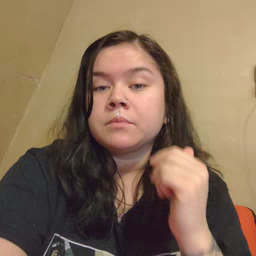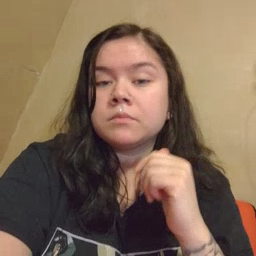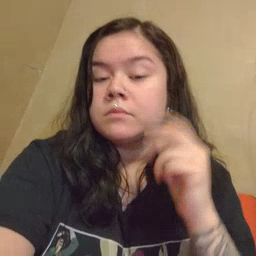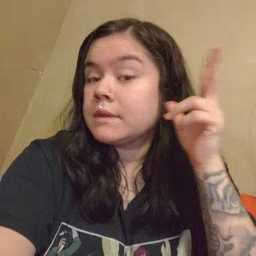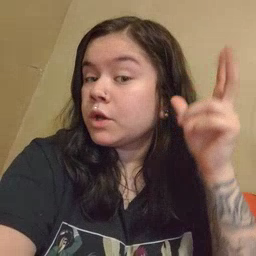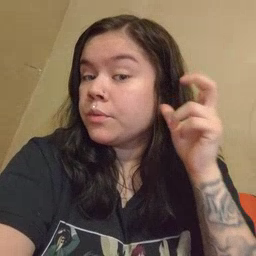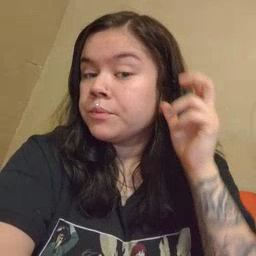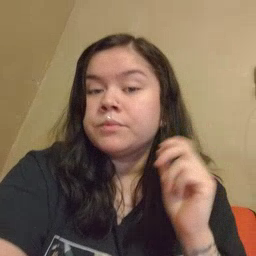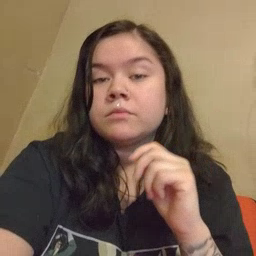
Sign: hear